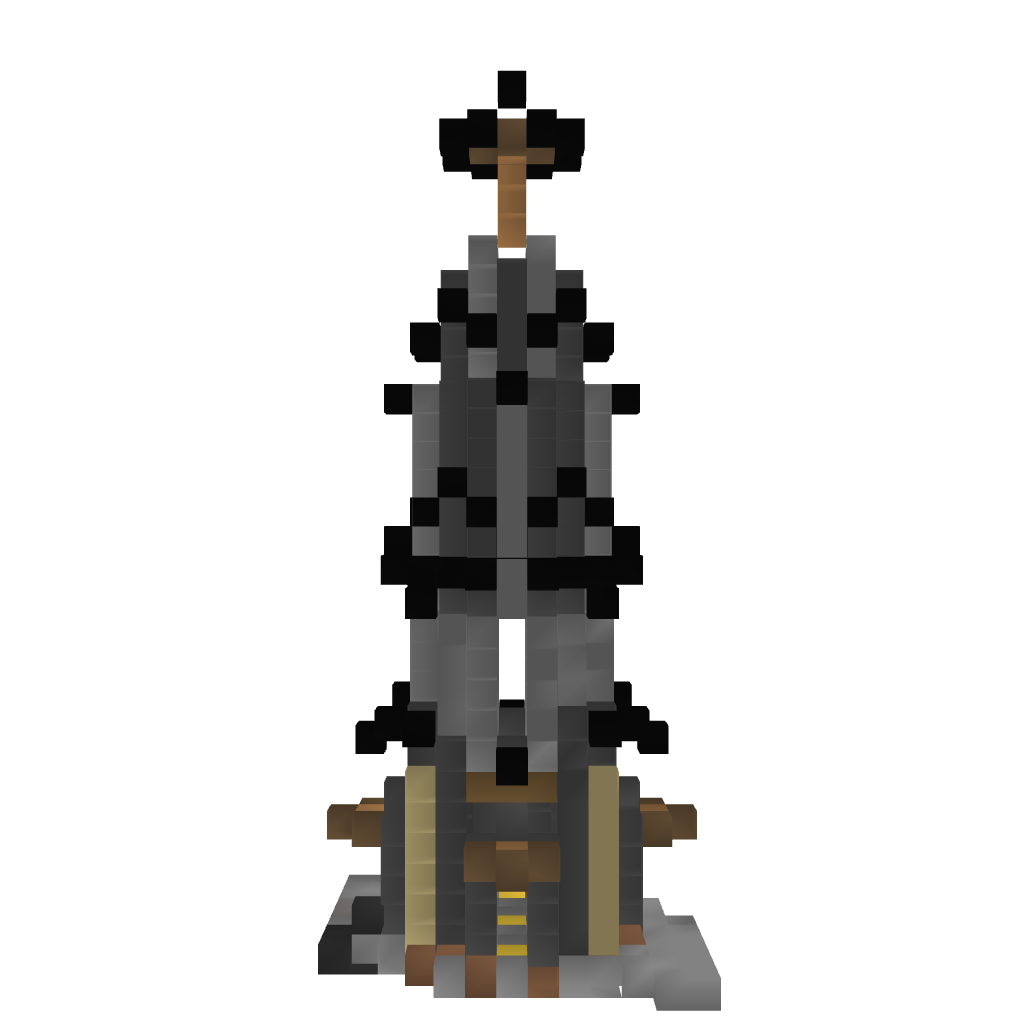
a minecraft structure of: White Tower